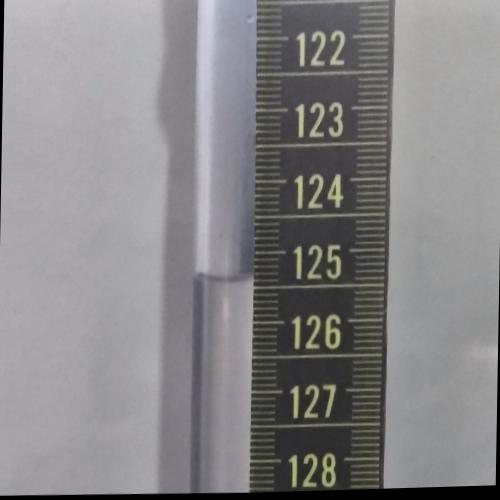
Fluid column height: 125.4 cm